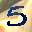
Label: 5